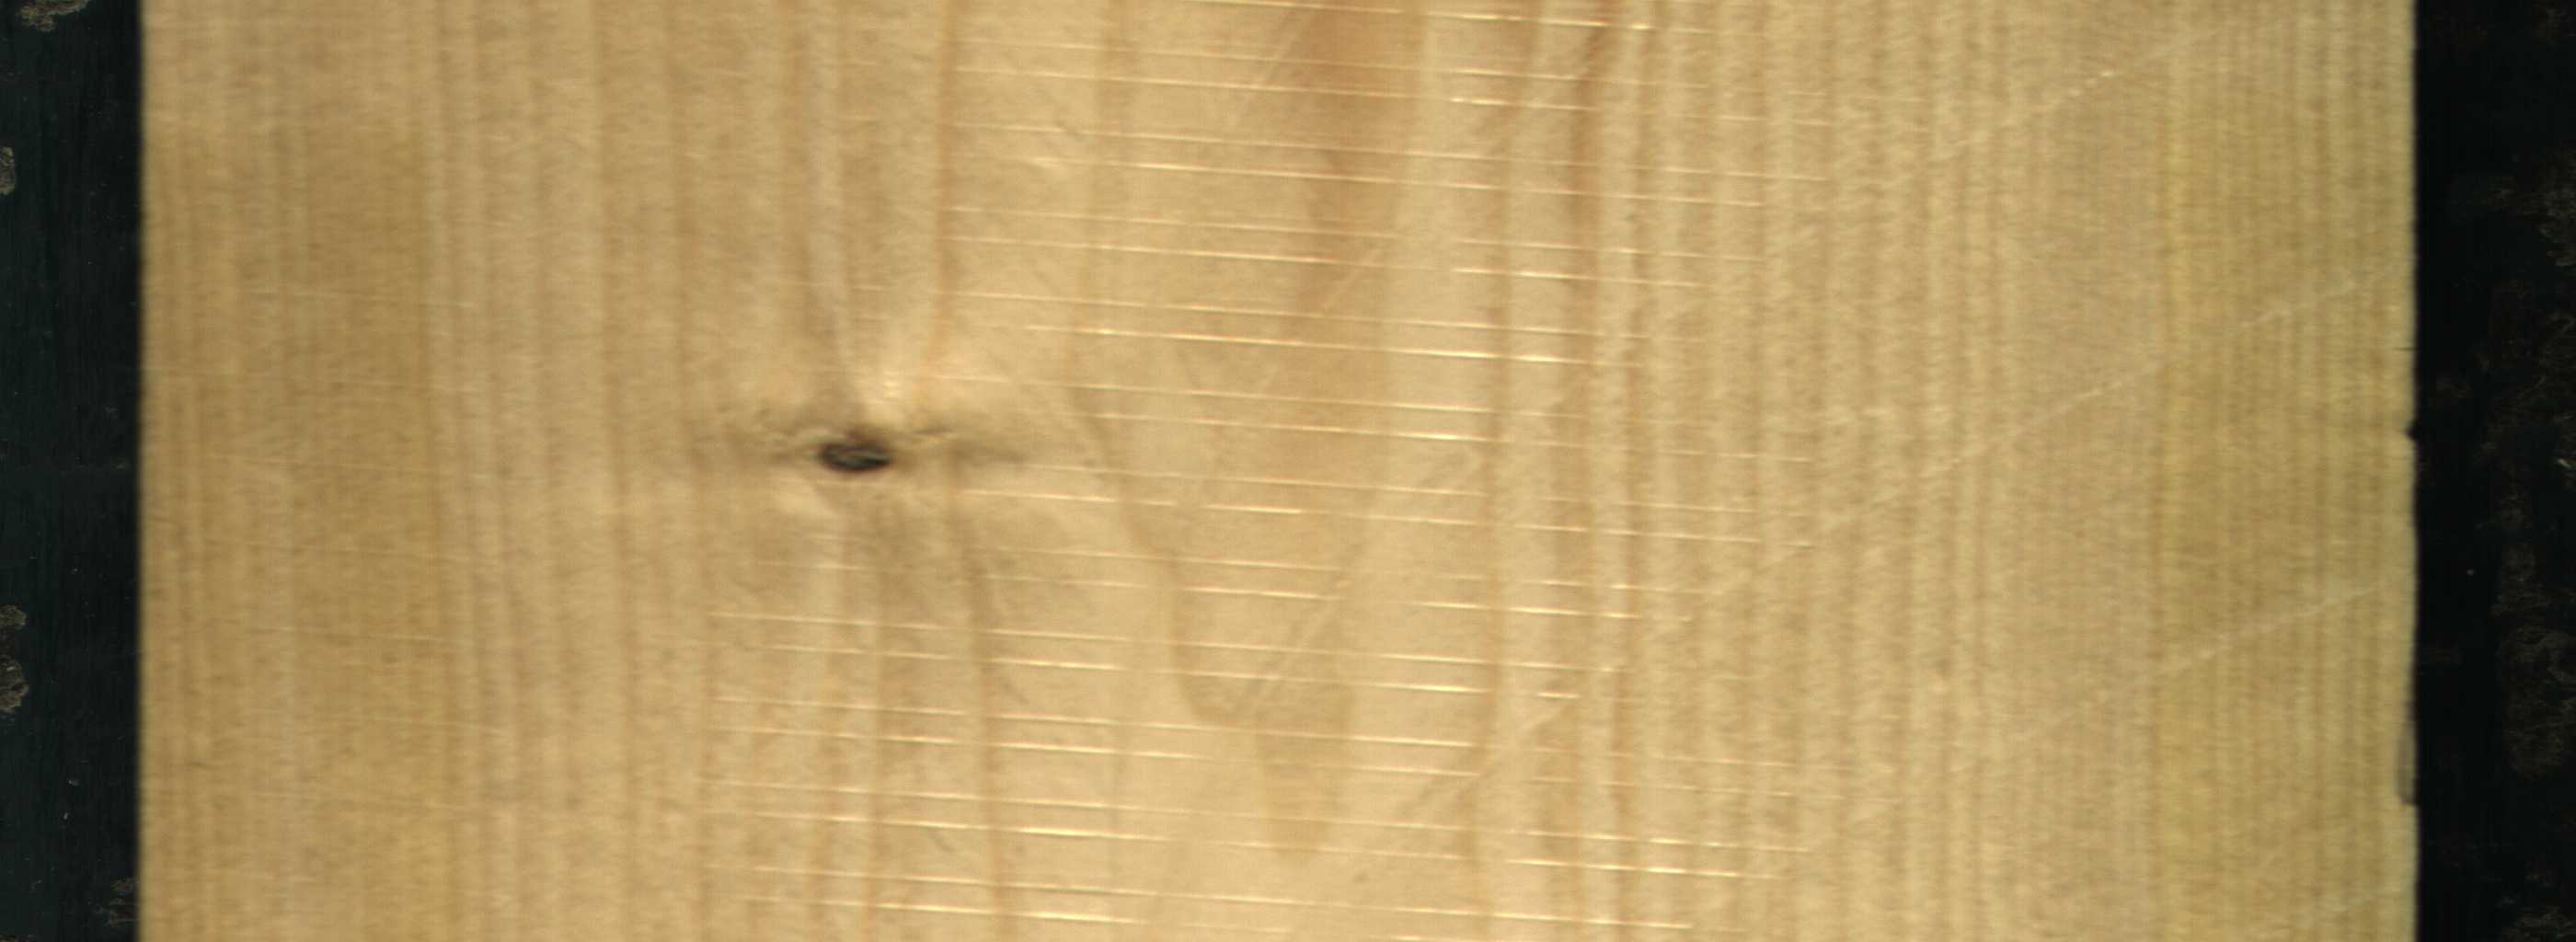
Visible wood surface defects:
Dead_Knot